Interaction volume radius: 10 \u00c5
Interaction volume height: 30 \u00c5
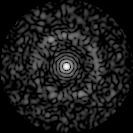
Disorder parameter: 0.8339